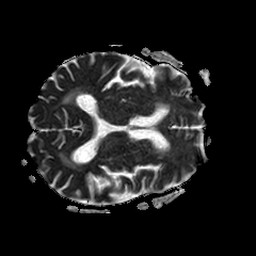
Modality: ADC
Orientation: axial
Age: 76
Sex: male
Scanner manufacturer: philips
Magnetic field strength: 1.5 T
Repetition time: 3.508 s
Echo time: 0.07078 s